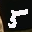
Label: 5